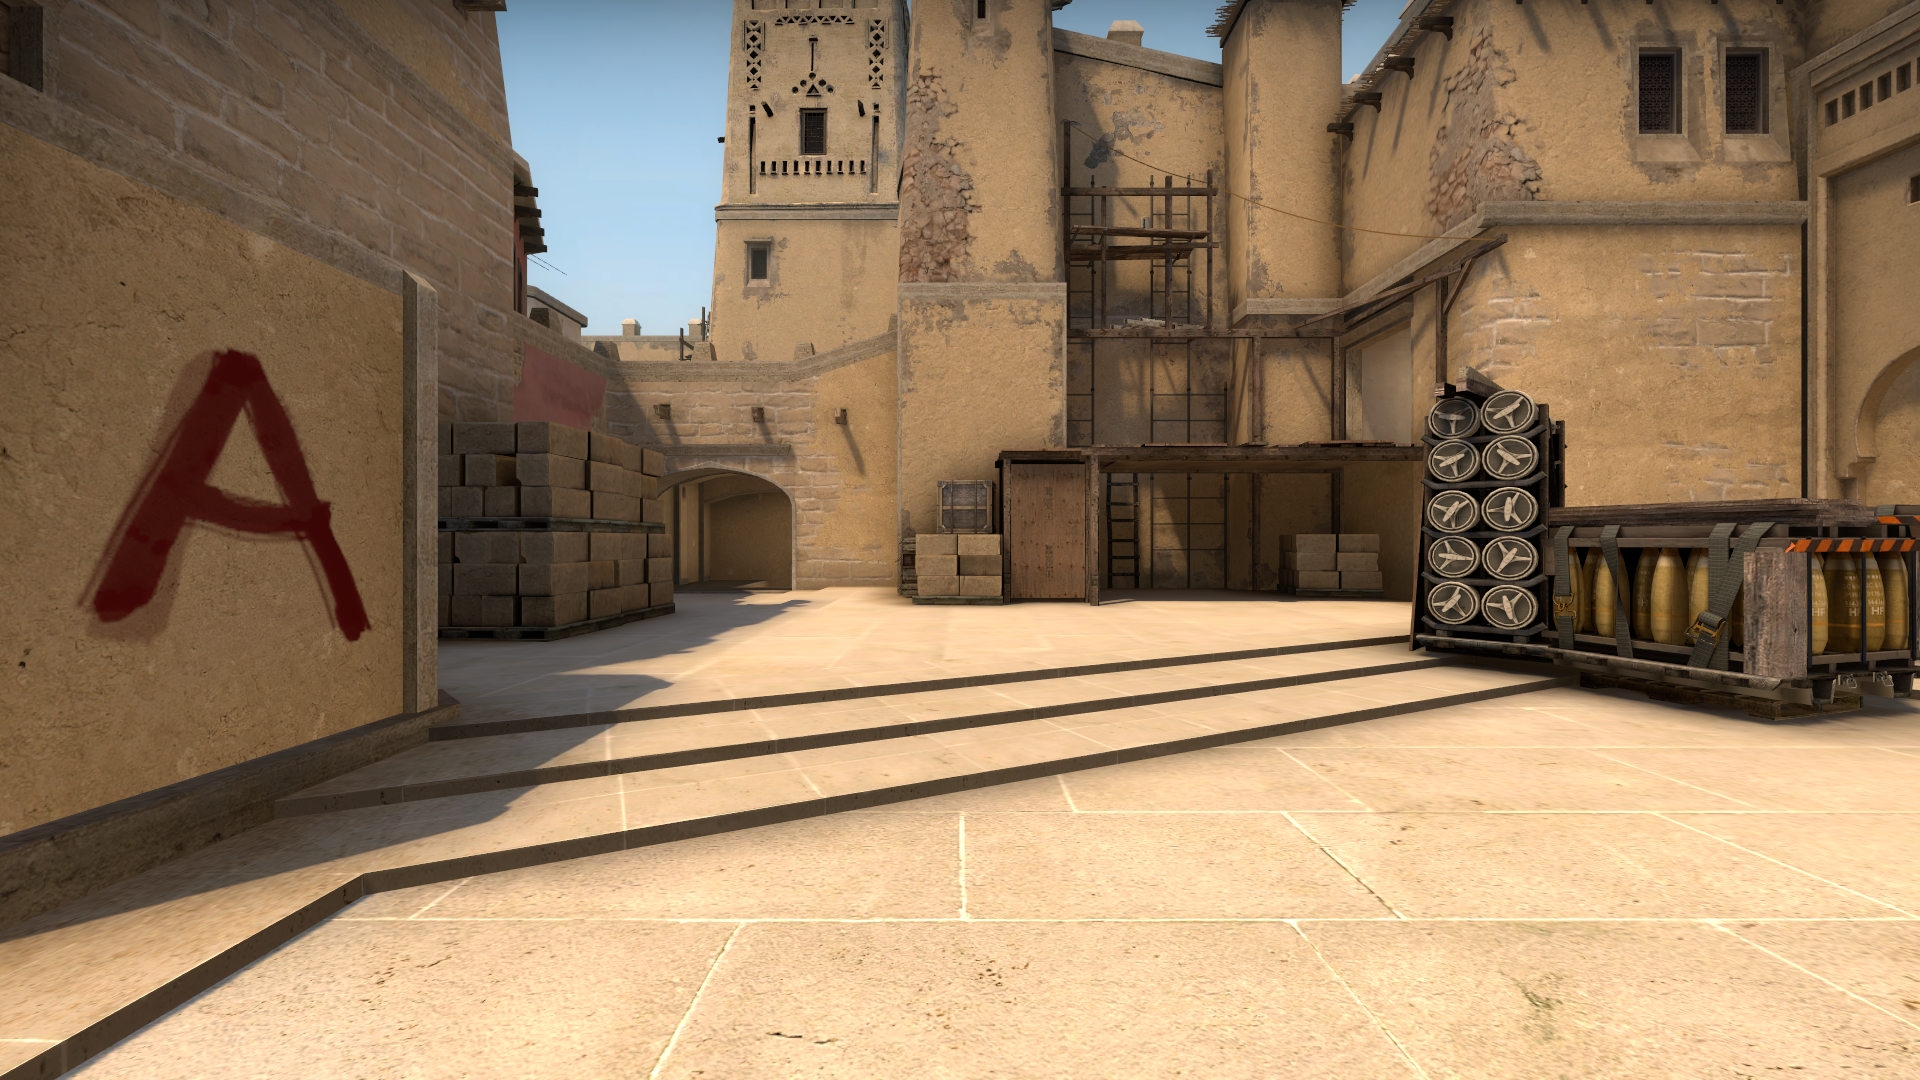
Map: de_mirage